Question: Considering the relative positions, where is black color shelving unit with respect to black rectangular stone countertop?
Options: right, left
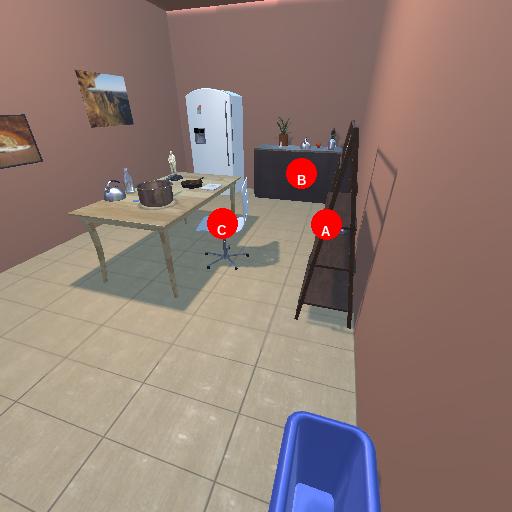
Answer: right